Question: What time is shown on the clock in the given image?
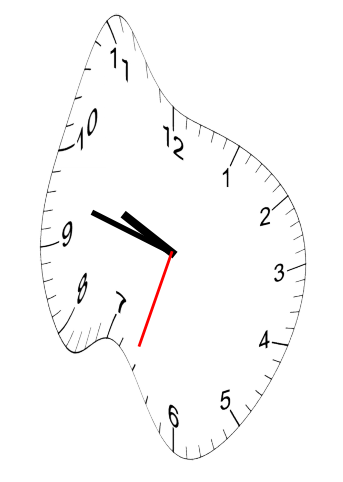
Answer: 09:47:33